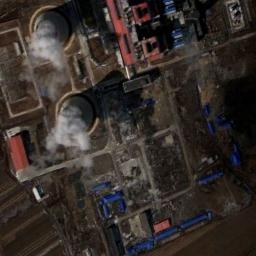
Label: thermal_power_station